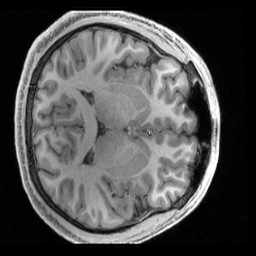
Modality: T1w
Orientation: axial
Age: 25
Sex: male
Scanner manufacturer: siemens
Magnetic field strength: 3 T
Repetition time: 2.4 s
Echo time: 0.00231 s